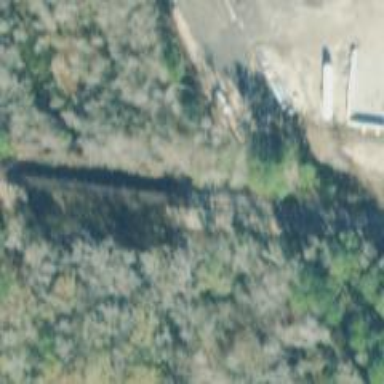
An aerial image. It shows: Bridge over railway line.